Question: Game Rule: Clicking a light toggles itself and its adjacent (up, down, left, right) lights. What is the minimum number of clicks required to turn off all the lights?
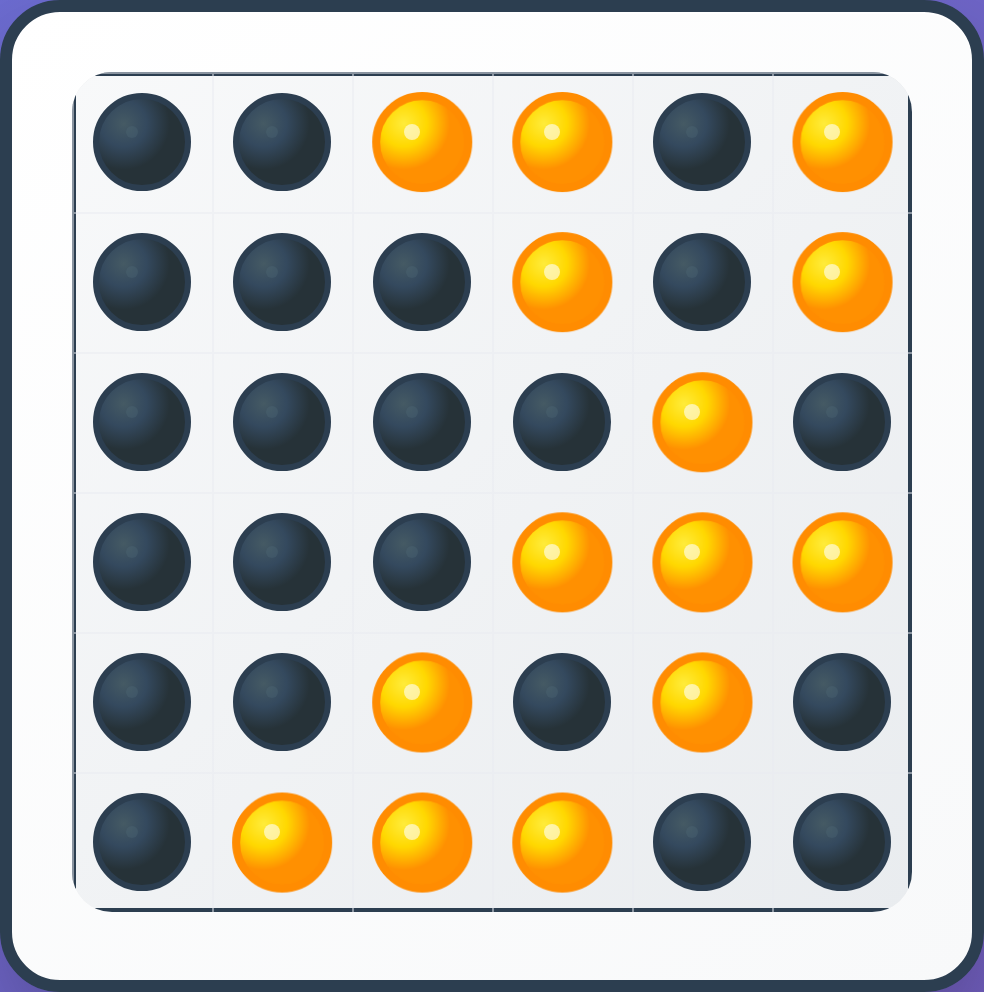
Answer: 4